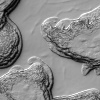
Atmospheric dust classification: not_dusty